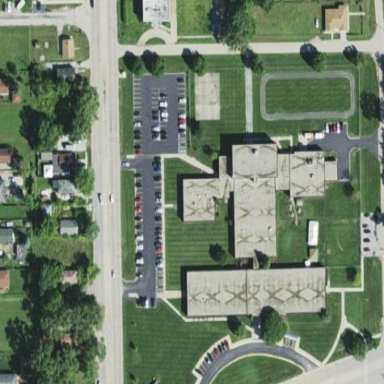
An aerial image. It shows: School.